Question:
I have a bootstrap collapsible panel with an off centered indicator arrow.
I would like to center the arrow. Here's the css Im using:
'''
.panel-heading a:after {
font-family:'Glyphicons Halflings';
content:"\e114";
float: right;
color: grey;
}
.panel-heading a.collapsed:after {
content:"\e080";
}
'''
'''
<div class="panel panel-default" id="pnlSubmission">
<div class="panel-heading">
<h4 class="panel-title" style="text-align:center;">
<a data-toggle="collapse" data-target="#collapseFour" href="#Submission" class="collapsed"><h3>Submission<span style="color:#FFCC33">.</span></h3></a>
</h4>
</div>
<div id="collapseFour" class="panel-collapse collapse">
<!-- <div class="panel-heading"></div> -->
<div class="panel-body">
<div id="my-tab-content" class="tab-content">
<div class="tab-pane active" id="tab1default">
<div class="container-fluid">
<div id="rootwizard">
<ul class="nav nav-tabs" role="tablist" style="margin-bottom:10px;">
<li><a href="#step1" role="tab" data-toggle="tab">Step One</a></li>
<li><a href="#step2" role="tab" data-toggle="tab">Step Two</a></li>
<li><a href="#step3" role="tab" data-toggle="tab">Step Three</a></li>
</ul>
<!-- 3. Create a matching tab pane for each tab. Content goes within these panes -->
<div class="tab-content">
<div class="tab-pane active" role="tab" id="step1">
<div id="rootwizard2">
<h4 style="color:#268AA8;margin-top:2em;">1. Select source:</h4>
<ul>
<li class="active"><a href="#YoutubeTab" data-toggle="tab"><img src="Content/youtube.png" style="width:3em;height:3em;"/></a></li>
<li><a href="#VimeoTab" data-toggle="tab"><img src="Content/vimeo.png" style="width:3em;height:3em;"/></a></li>
<li><a href="#MetacafeTab" data-toggle="tab"><img src="Content/Metacafe.png" style="width:3em;height:3em;"/></a></li>
</ul>
</div>
<div class="tab-content">
<div class="tab-pane active" id="YoutubeTab">
<h4 style="color:#268AA8;margin-top:2em;">2. Search for Youtube Title:</h4>
<div>
<div class="text-center">
<br/>
<asp:Label ID="lblYoutubeTitle" runat="server" style="width:auto;"></asp:Label>
<br /><br />
<img id="ThumbNailYoutube" src=""/>
<br/>
</div>
<br/>
<div class="row">
<div class="col-lg-3 col-md-3 col-lg-offset-1 col-md-offset-1">
<h5 style="color:#268AA8;margin-top:2em;">Type in the Search-bar then select the specific video or clip from the dripdown</h5>
<asp:TextBox ID="txtYoutubeSearch" runat="server"></asp:TextBox><asp:TextBox ID="TxtTags" runat="server" Visible="true" style="display:none;"></asp:TextBox><asp:TextBox ID="TxtDataID" runat="server" Visible="true" style="display:none;"></asp:TextBox><asp:TextBox ID="txtTitleClip" runat="server" style="display:none;" Visible="true"></asp:TextBox>
<br/>
<asp:Label ID="lblYoutubeID" runat="server"></asp:Label> <br/>
<select id= "dropDownDest" style="width:200px;" ></select>
</div>
<div class="col-lg-3 col-lg-offset-3 col-md-3 col-md-offset-3">
<h5 style="color:#268AA8;margin-top:4em;">- OR - <br /> Paste a Youtube Link here.</h5>
<asp:TextBox ID="txtYoutubePaste" runat="server"></asp:TextBox>
</div>
<br />
<br />
</div>
</div>
</div>
<div class="tab-pane" id="VimeoTab" style="align-items:center;"><br /><p>Coming Soon.</p></div>
<div class="tab-pane" id="MetacafeTab" style="align-content:center;"><p>Coming Soon.</p></div>
<div class="tab-pane" id="CommingSoon" style="align-content:center;"><p>Coming Soon.</p></div>
</div></div>
<div class="tab-pane" id="step2">
<br />
<h4 class="text-center" style="color:#268AA8;">3. Can you give us a description?</h4>
<h5 class="text-center" style="color:#268AA8;">To link to a specific time in the clip write the time in this form "HH:MM:SS".</h5>
<div style="align-items:center;text-align:center;">
<div class="row">
<div class="col">
<textarea id="txtEditor" runat="server" ></textarea>
</div>
</div>
</div>
<br />
</div>
<div class="tab-pane" id="step3">
<br />
<div class="row">
<div class="col-lg-2 col-md-2 col-lg-offset-2 col-md-offset-2">
<h4 style="color:#268AA8;">4. Is it a podcast, video or music?</h4>
<div style="align-items:center;text-align:center;">
<br/>
<asp:DropDownList ID="ddlVideoTypes" runat="server" Width="100" ></asp:DropDownList>
</div><br/>
</div>
<div class="col-lg-4 col-md-4 col-md-offset-1 col-lg-offset-1"
<h4 class="text-center" style="color:#268AA8;margin-top:4em;">5. Add Tags</h4>
<br/><br/><br/>
<div id="MovieDiv" >
<telerik:RadAutoCompleteBox ID="ddlMovieGenre" runat="server" style="width:auto;" InputType="Token" AllowCustomEntry="true" EmptyMessage="Hover over the '!' for more info"></telerik:RadAutoCompleteBox>
</div>
<div id="MusicDiv">
<telerik:RadAutoCompleteBox ID="ddlMusicGenre" runat="server" style="width:auto;" InputType="Token" EmptyMessage="Hover over the '!' for more info" AllowCustomEntry="true"></telerik:RadAutoCompleteBox>
</div>
<div id="PodcastDiv">
<telerik:RadAutoCompleteBox ID="ddlPodcastGenre" runat="server" style="width:auto;" InputType="Token" AllowCustomEntry="true" EmptyMessage="Hover over the '?' for more info"></telerik:RadAutoCompleteBox>
</div>
<br />
</div>
<h5 class="text-center" style="color:#268AA8;margin-top:5em;">Finished! Click Submit</h5>
</div>
</div>
<br /><br /><br />
<ul class="pager wizard">
<li class="first previous"><a href="#Submission" accesskey="f">First</a></li>
<li class="previous"><a href="#Submission" accesskey="p">Previous</a></li>
<li class="last" style="display:none;" ><a href="#Submission">Done</a></li>
<li class="next"><a href="#Submission" accesskey="n">Next</a></li>
</ul>
</div>
<!-- progress bar -->
<h4 class="text-center" style="color:#268AA8;margin-top:10px"> Status of submission</h4>
<div class="progress"><div id="progressBar" class=" progress-bar progress-bar-striped"><div class="bar"/></div></div>
</div>
</div>
</div>
</div>
</div>
<div class="panel-footer"><div style="text-align:center;"><asp:Button ID="btnModalSubmit" runat="server" Text="Submit" OnClick="btnSubmit_Click" CssClass="btn btn-default"/></div></div>
</div> <!-- This is the Panel Collapse -->
</div> <!-- This is the Panel Everything must be in for Submission -->
'''
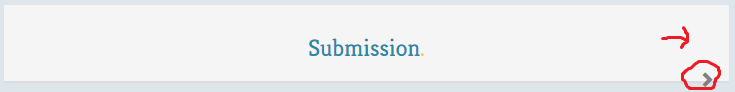
Answer: I think the issue is that the '.panel-heading''s width is 100% of the container.
I modified your CSS to include an absolution position for the icon.
<URL>
'''
.panel-heading a:after {
position: absolute;
top: 35px;
right: 10px;
font-family: 'Glyphicons Halflings';
content: "\e114";
float: right;
color: grey;
}
.panel-heading a.collapsed:after {
position: absolute;
top: 35px;
right: 10px;
content: "\e080";
}
'''